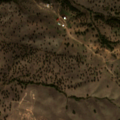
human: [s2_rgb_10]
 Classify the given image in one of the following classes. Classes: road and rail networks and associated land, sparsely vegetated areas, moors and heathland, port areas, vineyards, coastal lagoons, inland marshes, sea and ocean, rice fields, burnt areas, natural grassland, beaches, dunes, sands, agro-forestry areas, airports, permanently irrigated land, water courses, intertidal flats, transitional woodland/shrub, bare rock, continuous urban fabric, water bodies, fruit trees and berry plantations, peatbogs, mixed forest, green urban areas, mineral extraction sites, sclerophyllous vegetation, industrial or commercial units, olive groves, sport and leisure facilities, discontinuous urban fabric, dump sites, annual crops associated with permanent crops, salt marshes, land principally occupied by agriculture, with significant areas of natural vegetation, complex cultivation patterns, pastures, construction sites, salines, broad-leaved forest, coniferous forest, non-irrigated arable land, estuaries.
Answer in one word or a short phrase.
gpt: pastures, agro-forestry areas